Question: So I have a problem with my website. When ever I start it as a desktop version of it it opens the video as it suppose to: <URL>
Here is the code for the video:
'''
<div class="background-wrap">
<video id="video-bg-elem" preload="auto" autoplay="true" loop="loop" muted="muted">
<source src="video/husky.mp4" type="video/mp4">
Video not supported
</video>
</div>
'''
However if I open it for mobile version I get a black screen.

Is here any way to make the mobile version open the video? Because I looked for a solution and people say its not supported to play videos on phone.
So instead is there a way to open a image instead for the mobile version?
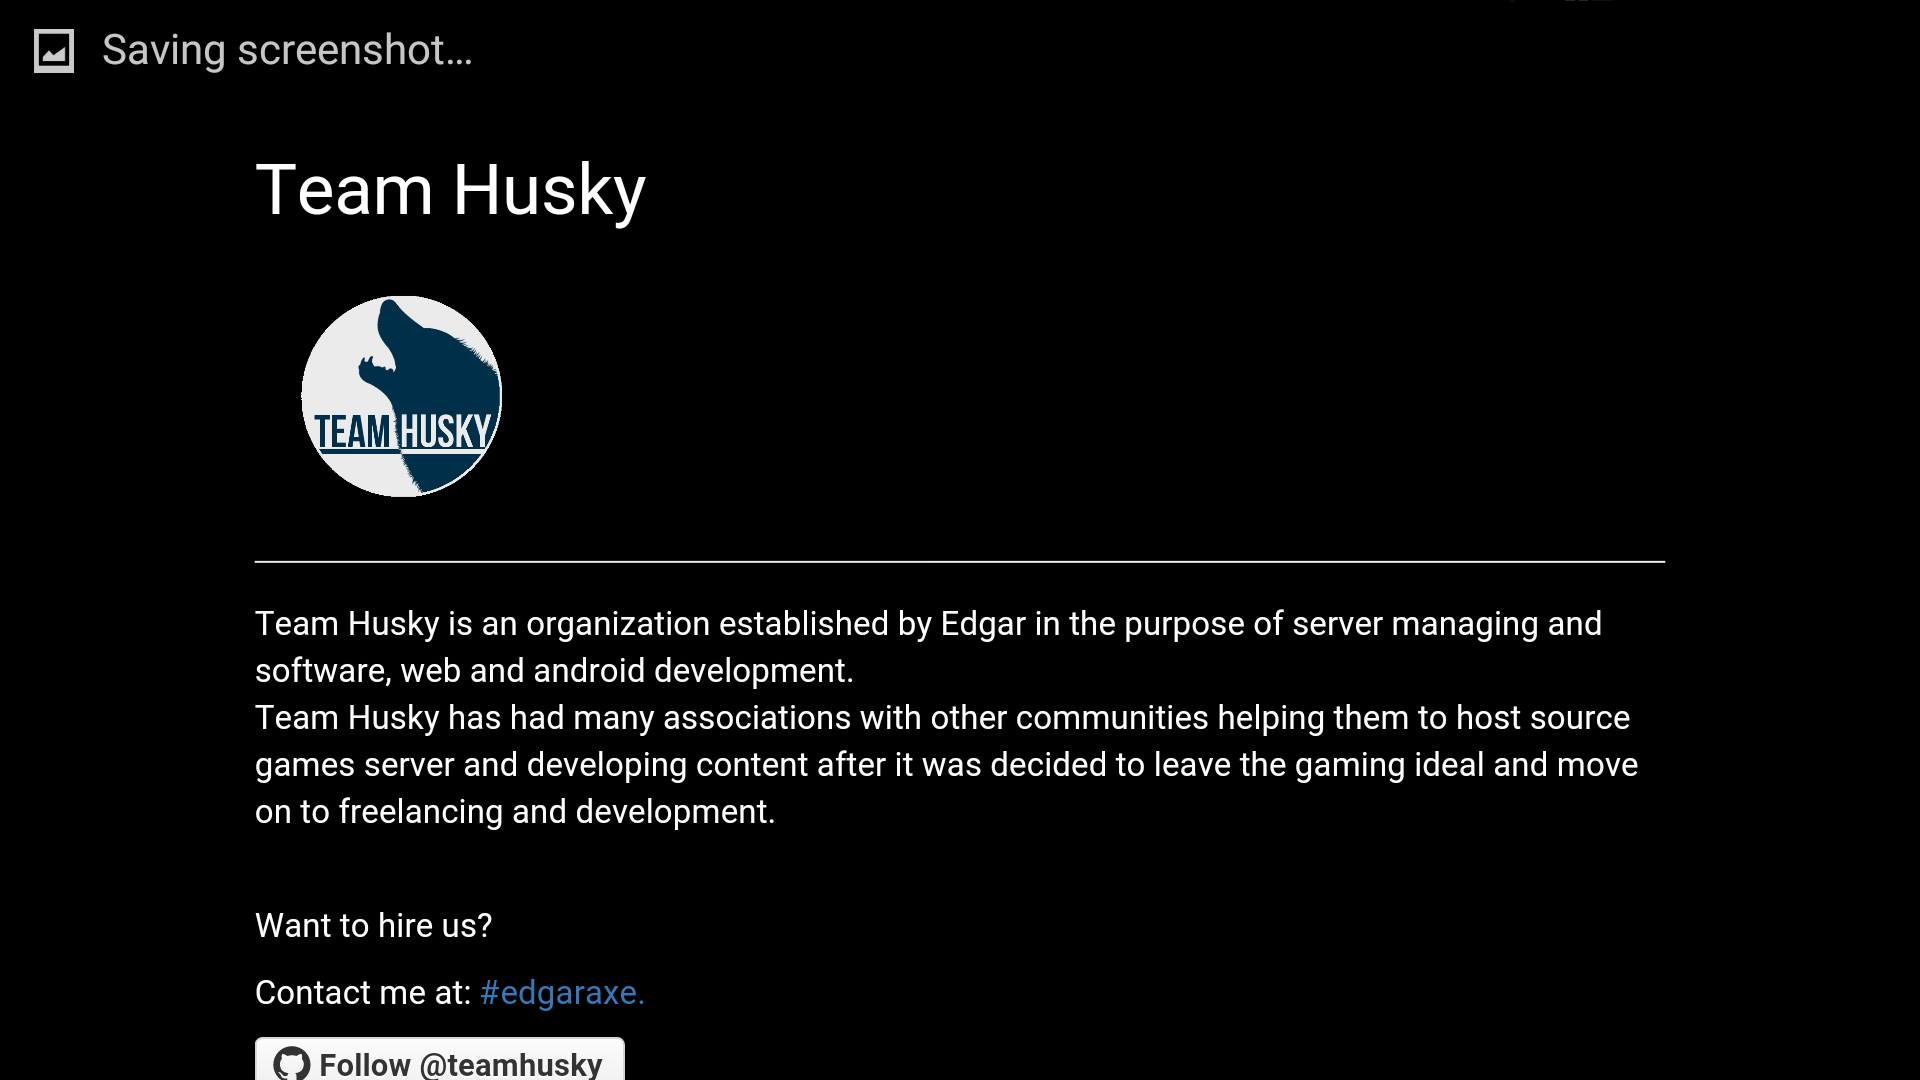
Answer: Add a parameter 'poster' to your 'video' tag like this:
'''
<video .... poster="PATH_TO_IMAGE" autoplay="false">
....
</video>
'''